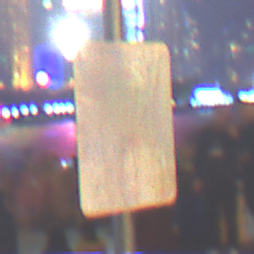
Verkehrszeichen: RichtungstafelnInKurvenKleinLinks
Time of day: Night
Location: Outdoor (Urban)
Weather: PartlyCloudy
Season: NotSpecified
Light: Natural